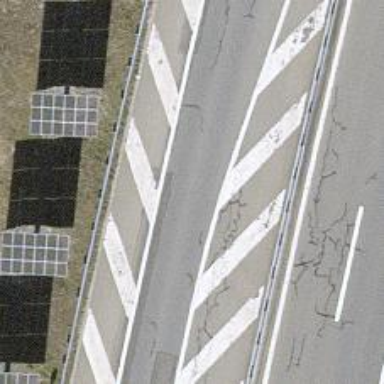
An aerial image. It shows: Trunk highway.